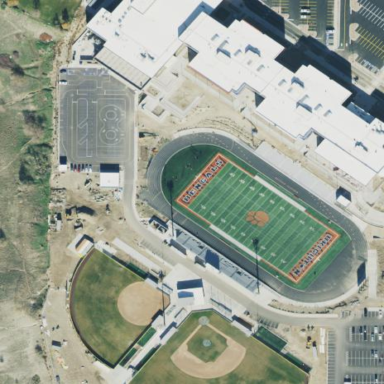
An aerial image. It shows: American football pitch for leisure and sport activities.